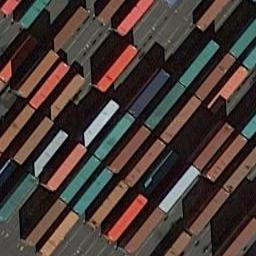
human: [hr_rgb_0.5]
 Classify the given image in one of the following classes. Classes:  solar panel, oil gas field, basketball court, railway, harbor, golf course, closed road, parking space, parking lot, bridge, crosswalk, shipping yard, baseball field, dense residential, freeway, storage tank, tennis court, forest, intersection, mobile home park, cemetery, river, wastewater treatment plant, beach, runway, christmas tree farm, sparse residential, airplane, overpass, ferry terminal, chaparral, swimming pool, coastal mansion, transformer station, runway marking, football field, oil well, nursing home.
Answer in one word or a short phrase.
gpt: shipping yard